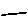
Label: line